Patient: sex M, age 69
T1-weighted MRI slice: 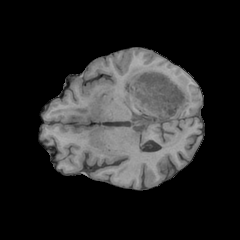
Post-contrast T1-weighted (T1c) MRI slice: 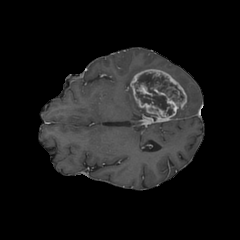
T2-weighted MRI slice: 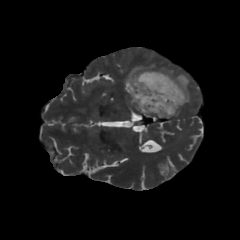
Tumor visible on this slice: yes
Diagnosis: Glioblastoma, IDH-wildtype
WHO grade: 4